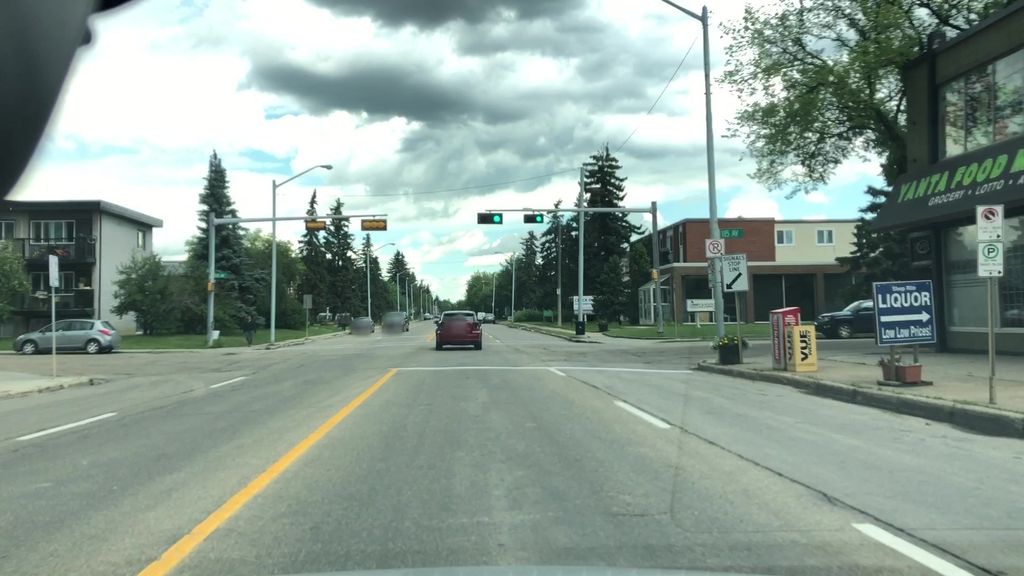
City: edmonton